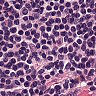
Metastatic tissue present: no